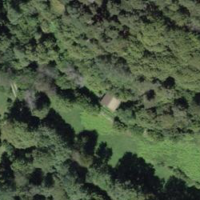
EUNIS habitat code: 41
Species observed at this site:
Parus major
Turdus viscivorus
Cyanistes caeruleus